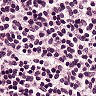
Metastatic tissue present: no